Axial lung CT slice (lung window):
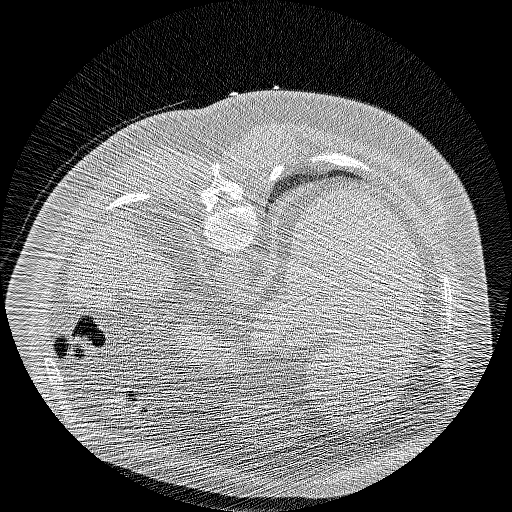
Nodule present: no